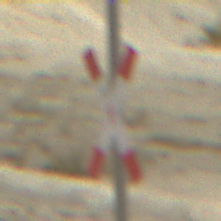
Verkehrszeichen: Andreaskreuz
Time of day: Midday
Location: Outdoor (Beach)
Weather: PartlyCloudy
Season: NotSpecified
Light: Natural